Field crop: maize
Growth stage: 2
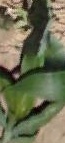
Species: maize